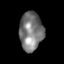
Tissue: lung
Cell type: T cells
Senescence score: 0.1898
Nuclear area (px): 885
Mean DAPI intensity: 122.736